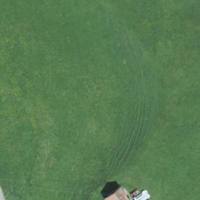
EUNIS habitat code: 24
Species observed at this site:
Corylus avellana